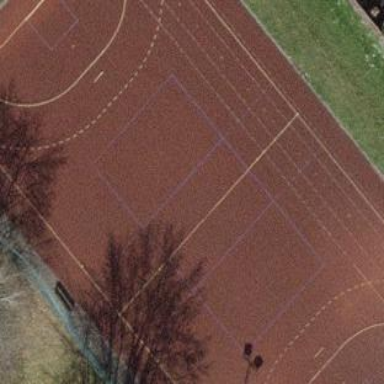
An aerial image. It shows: Multi-sport pitch with tartan surface for leisure activities.